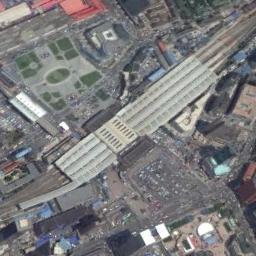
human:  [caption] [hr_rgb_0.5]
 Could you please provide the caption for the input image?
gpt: The railway station is next to some buildings and grass .

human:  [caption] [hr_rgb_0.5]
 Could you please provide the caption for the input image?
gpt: There are many buildings of different shapes and sizes beside the railway station .

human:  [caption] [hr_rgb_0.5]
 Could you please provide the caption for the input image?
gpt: There is a fully equipped railway station in the city .

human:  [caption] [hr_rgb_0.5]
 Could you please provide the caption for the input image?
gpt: The railway station has some railways and a white building and a park is next to the railway station .

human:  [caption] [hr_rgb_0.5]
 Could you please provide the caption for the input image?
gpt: There are some buildings around the railway station .